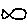
Label: fish